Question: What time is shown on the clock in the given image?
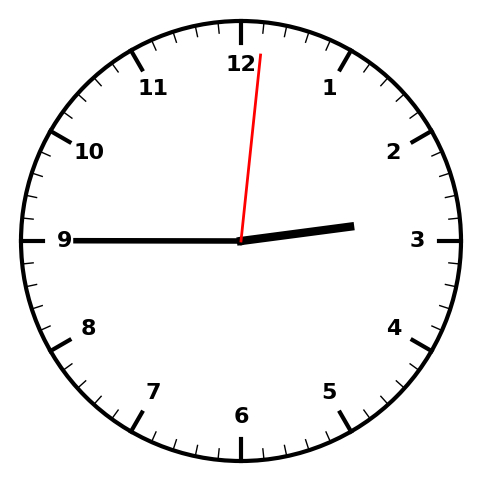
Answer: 02:45:01